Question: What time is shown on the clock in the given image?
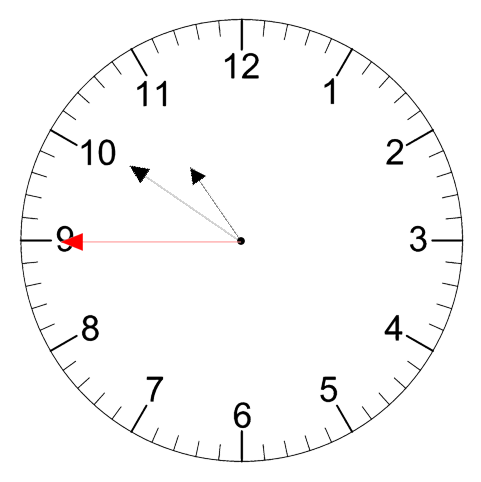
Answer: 10:50:45